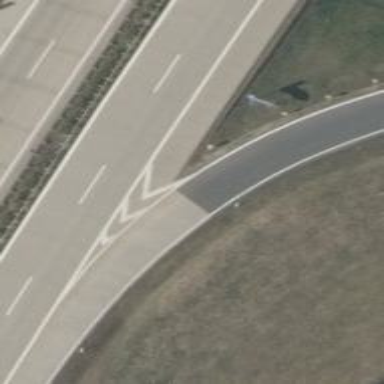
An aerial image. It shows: Asphalt motorway link.